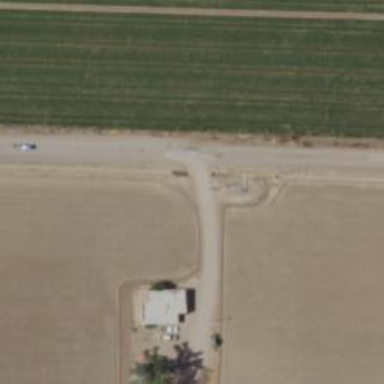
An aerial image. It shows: Irrigation culvert tunnel.